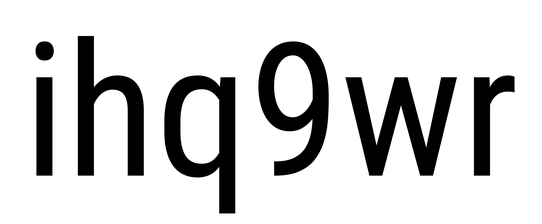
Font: Roboto_Condensed_Regular